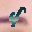
Label: 4